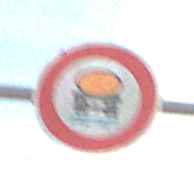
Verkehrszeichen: VerbotFahrzeugeWassergefaehrdenderLadung
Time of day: Midday
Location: Outdoor (Suburban)
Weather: PartlyCloudy
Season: Summer
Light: Natural